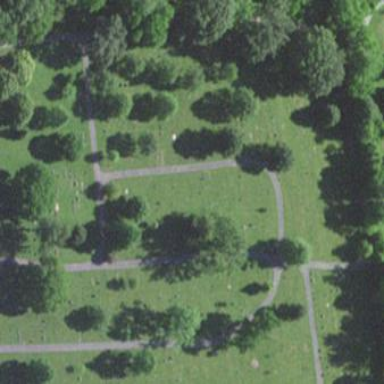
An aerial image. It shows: Cemetery.